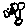
Label: star